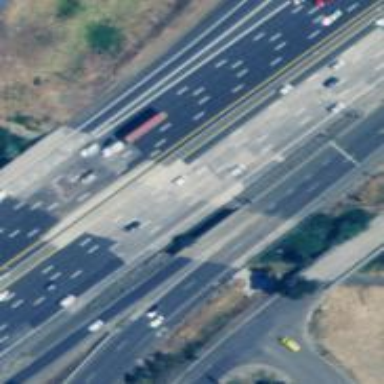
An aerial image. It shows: Bridge over motorway.